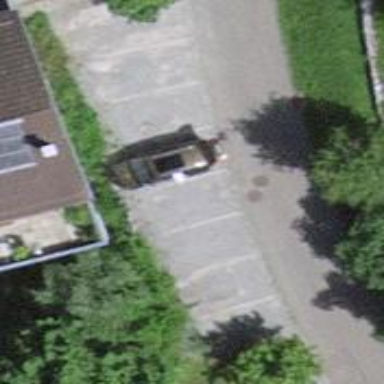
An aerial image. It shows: Parking area.